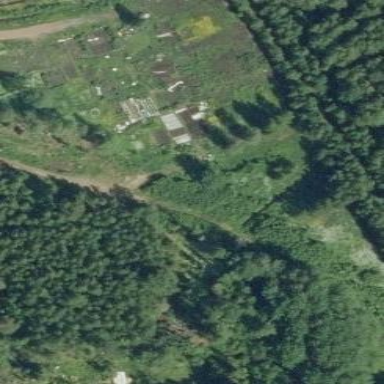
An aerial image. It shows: Allotments area.